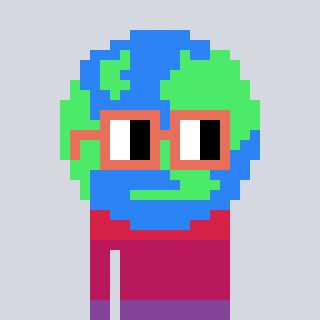
a pixel art character with square orange glasses, a earth-shaped head and a grayscale-colored body on a cool background